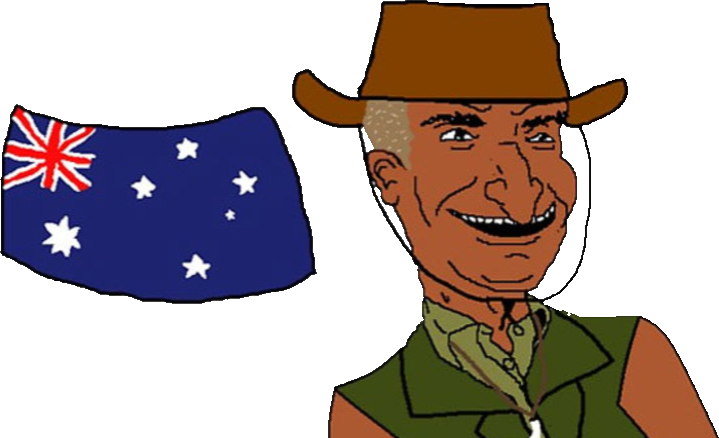
Label: 5_Bruce